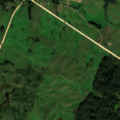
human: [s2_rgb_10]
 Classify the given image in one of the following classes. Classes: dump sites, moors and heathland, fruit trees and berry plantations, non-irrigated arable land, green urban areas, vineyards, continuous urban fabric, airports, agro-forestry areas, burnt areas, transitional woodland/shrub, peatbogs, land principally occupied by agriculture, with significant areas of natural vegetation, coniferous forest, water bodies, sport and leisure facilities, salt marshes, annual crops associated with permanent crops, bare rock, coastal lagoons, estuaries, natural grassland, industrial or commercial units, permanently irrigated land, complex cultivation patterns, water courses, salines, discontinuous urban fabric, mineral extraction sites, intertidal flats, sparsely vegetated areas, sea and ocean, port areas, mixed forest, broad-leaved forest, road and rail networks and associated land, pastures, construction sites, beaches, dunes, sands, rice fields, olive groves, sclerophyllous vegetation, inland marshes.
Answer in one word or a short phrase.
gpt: pastures, complex cultivation patterns, land principally occupied by agriculture, with significant areas of natural vegetation, broad-leaved forest, mixed forest